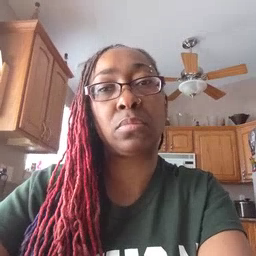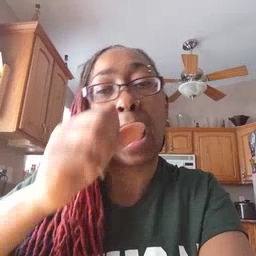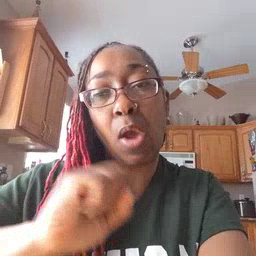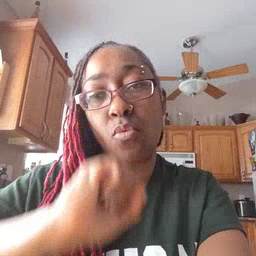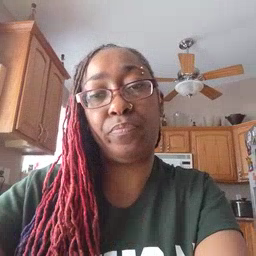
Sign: icecream